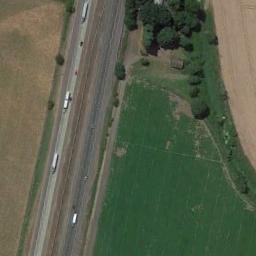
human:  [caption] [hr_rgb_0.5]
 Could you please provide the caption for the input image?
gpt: There are many cars of different sizes on the highway .

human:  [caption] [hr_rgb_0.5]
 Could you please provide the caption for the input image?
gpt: The freeway is between the grass and the bare land with some cars .

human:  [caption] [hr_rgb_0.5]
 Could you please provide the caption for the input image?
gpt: The freeway is surrounded by a large area of ​​farmland and there are several cars on the freeway .

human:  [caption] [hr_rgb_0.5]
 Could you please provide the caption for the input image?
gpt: A freeway with a bend is a wasteland on one side and on the other side are the farmland and the wasteland .

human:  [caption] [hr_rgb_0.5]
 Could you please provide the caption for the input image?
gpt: The freeway between a yellow lawn and a green lawn .